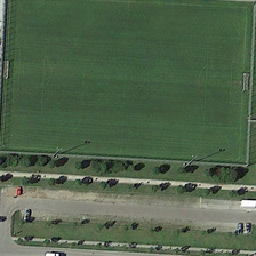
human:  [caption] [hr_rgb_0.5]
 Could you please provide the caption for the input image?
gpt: two buildings and the street around the playground.

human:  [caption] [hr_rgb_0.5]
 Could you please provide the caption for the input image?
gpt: Roads in buildings and children's playgrounds

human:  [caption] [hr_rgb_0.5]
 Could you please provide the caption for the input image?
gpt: Two buildings and The Road to the Rector of the Park.

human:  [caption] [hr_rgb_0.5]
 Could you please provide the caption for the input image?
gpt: Two buildings and roads around the playground.

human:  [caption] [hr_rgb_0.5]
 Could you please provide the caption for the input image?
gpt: Two buildings and playground roads.